Question: I am using the example project from google (<URL> to receive data from a BLE device and trying to read a specific byte within it's scanRecord obtained by the method.
My problem is that there is missmatch between the data I am observing in the network and what I see on logs.
This is on Android 4.3 and using a Samsung Galaxy S4 to test it.
To verify that the scanRecord logs are correct on Android, I am using TI's Packet Sniffer to observe the byte stream being broadcasted by the device, and here it is:

That is 31 bytes of data being broadcasted by the device to the network, and there are no other working devices around.
> 02 01 1A 1A FF 4C 00 02 15 00 00 00 00 00 00 00 00 00 00 00 00 00 00
00 00 00 00 00 0C C6 64
On the other hand, Android logs claim that the data being received has the length of 62 bytes and it matches the data until the 29th[0-indexed] byte, having 0s for the rest of the data.
> 02-12 15:34:09.548: D/DEBUG(26801): len: 62
data:02011a1aff4c000215000000000000000000000000000000000000000cc60000000000000000000000000000000000000000000000000000000000000000
And this is the code piece I used in order to obtain the logs within the method:
'''
int len = scanRecord.length;
String scanHex = bytesToHex(scanRecord);
Log.d("DEBUG", "len: " + len + " data:" + scanHex);
'''
The method used to convert byte array to hex representation:
'''
private static String bytesToHex(byte[] bytes) {
char[] hexChars = new char[bytes.length * 2];
int v;
for ( int j = 0; j < bytes.length; j++ ) {
v = bytes[j] & 0xFF;
hexChars[j * 2] = hexArray[v >>> 4];
hexChars[j * 2 + 1] = hexArray[v & 0x0F];
}
return new String(hexChars);
}
'''
I used a few other example projects including Dave Smith's <URL>. But that is not the case either.
I would appreciate any suggestions about what might potentially be the reason for this missmatch for both the data(last byte only) and the data size between what Android receives and what is actually on the network.
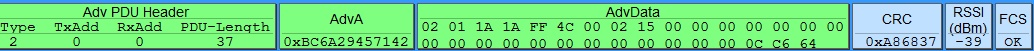
Answer: Your transmission is malformed, containing 31 bytes of payload data (PDU length of 37) when its internal length fields indicate it should in total contain only 30 bytes (PDU length 36).
Let's take a look at your data
'''
02 01 1a
'''
This is a length (2) of type codes - 01 and 1a, and good so far
'''
1a ff 4c ...
'''
Now we have a problem - the 1a is a length code for this field (manufacturer specific data), value of 26. Yet 27 bytes of data follow it in your case, instead of the proper 26 you have indicated you will provide.
Now, if you have a properly formed packet, you will still get a larger buffer padded with meaningless (likely uninitialized) values following the proper content, but you can simply ignore that by parsing the buffer in accordance with the field-length values and ignoring anything not accounted for in the proclaimed lengths.
But with your current malformed packet, the copying of packet data to the buffer stops at the proclaimed content size, and the unannounced extra byte never makes it into the buffer your program receives - so you see instead something random there, as with the rest of the unused length.
Probably, when you made up your all-zeroes "region UUID" (might want to rethink that) you simply typed an extra byte...